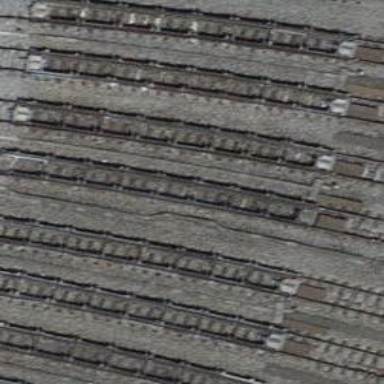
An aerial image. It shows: Single-track railway yard with beam retarder.